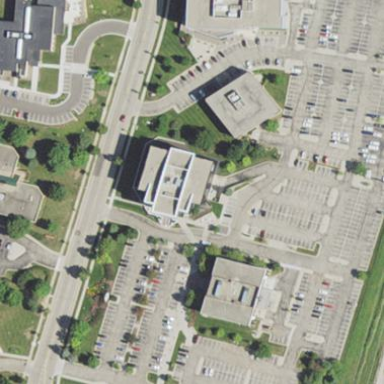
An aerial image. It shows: Parking area with surface.